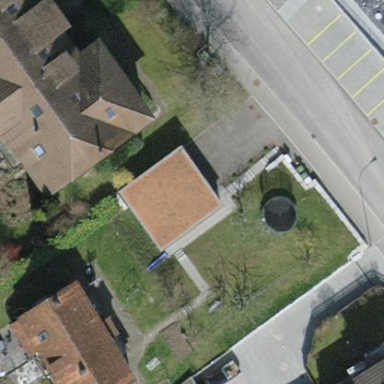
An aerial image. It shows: Garage.